Field crop: maize
Growth stage: 2
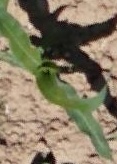
Species: maize